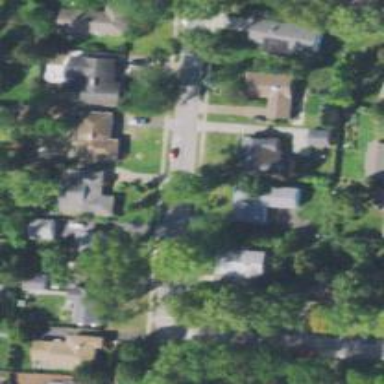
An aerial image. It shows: Residential driveway designated as service road.